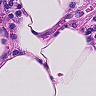
Metastatic tissue present: no